Question: I'd like to make a bar chart in Excel 2011 for my Mac and position the x-axis so that the labels are on the left of each column, not in the center. In the below picture, they are in the center. How can I do this?

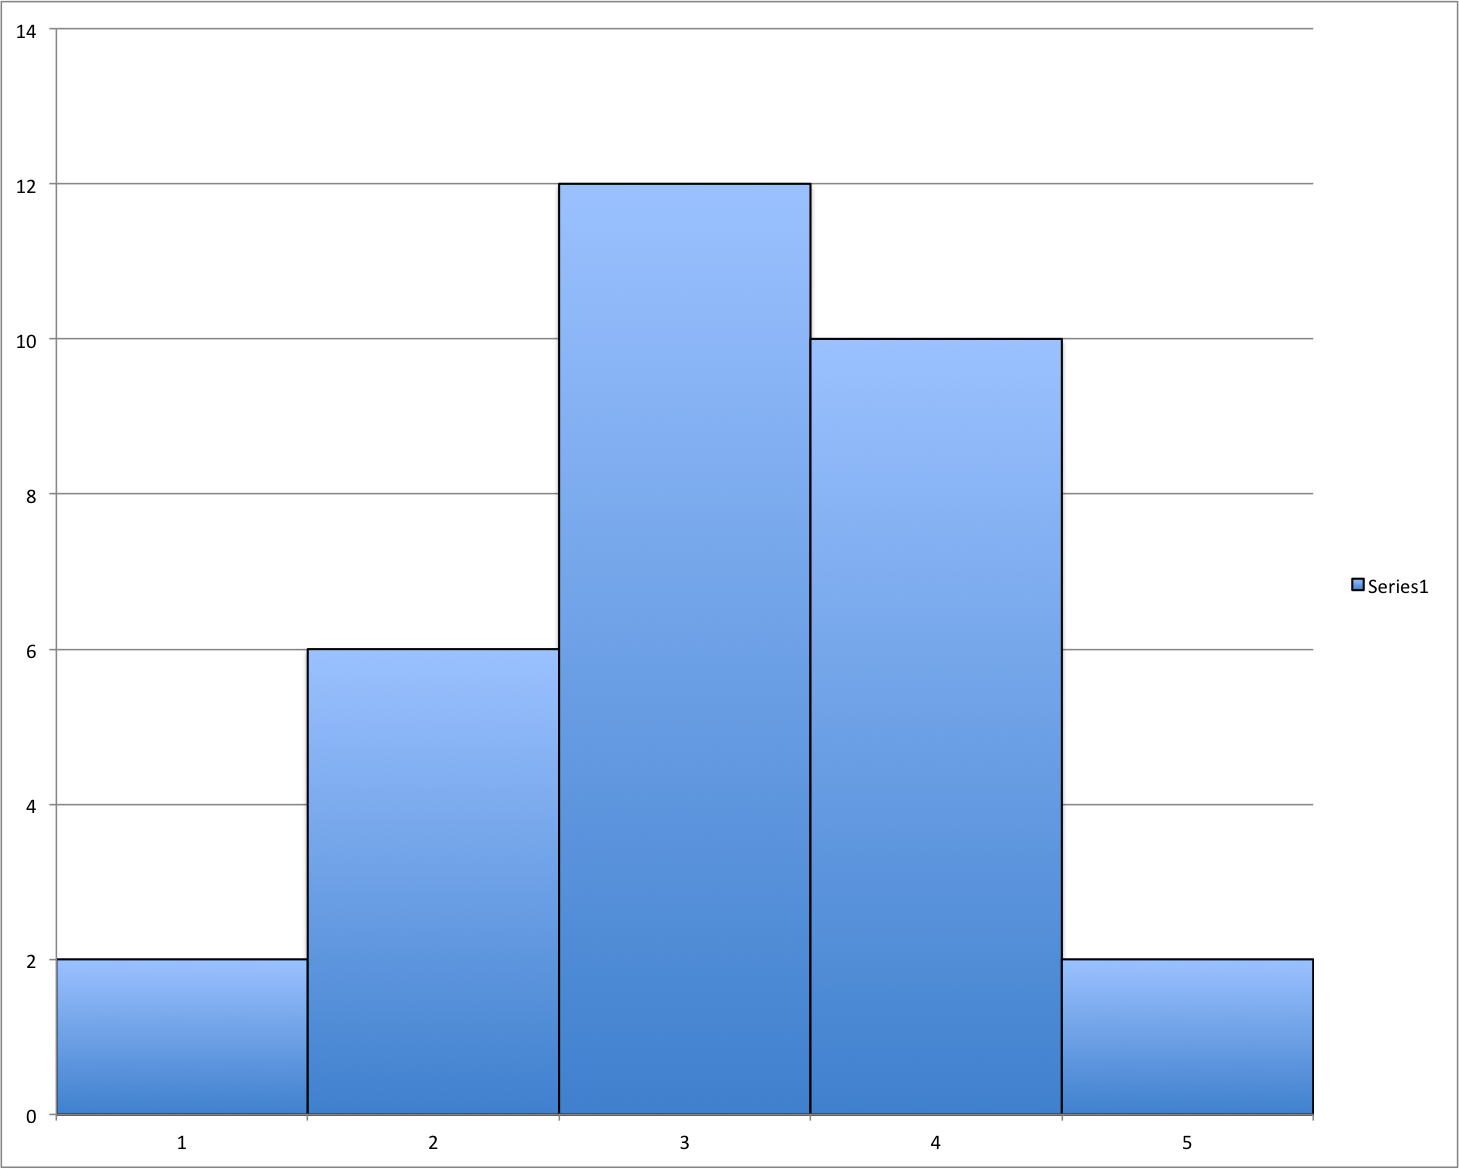
Answer: Not sure how this flows in the Mac version but in Excel 2007 (Windows) the setting you want is on the X-axis formatting options: 'Position Axis | On tick marks'
Now, after that step you may find the right and left columns to be cut off in an unpleasant way. The fix for this is to add a blank row above and below the chart data area and extend the chart series to include these blank rows. Final result: